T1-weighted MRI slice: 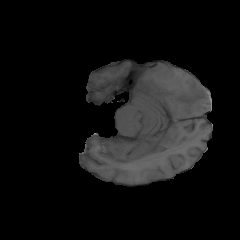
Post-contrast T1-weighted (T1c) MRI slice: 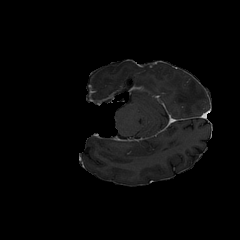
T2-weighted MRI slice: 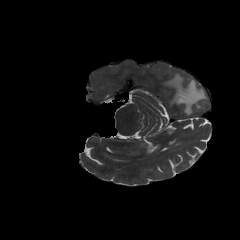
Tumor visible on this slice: yes